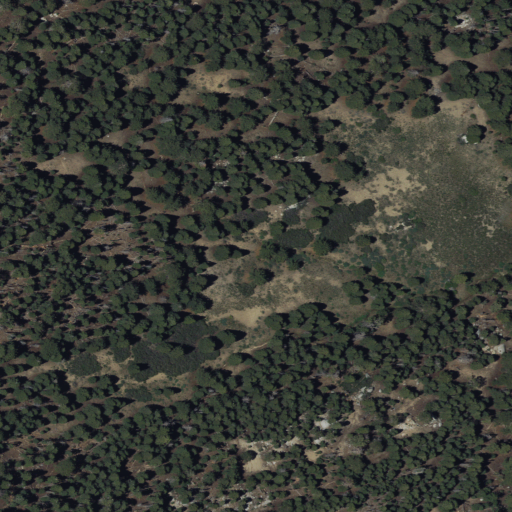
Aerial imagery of plain(s) in California named Tahquitz Meadow containing evergreen forest and shrub